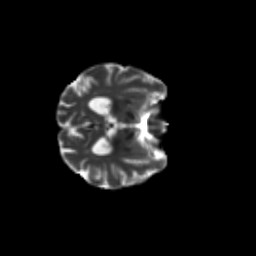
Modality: T2w
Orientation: axial
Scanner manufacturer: siemens
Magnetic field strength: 3 T
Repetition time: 9.2 s
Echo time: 0.084 s